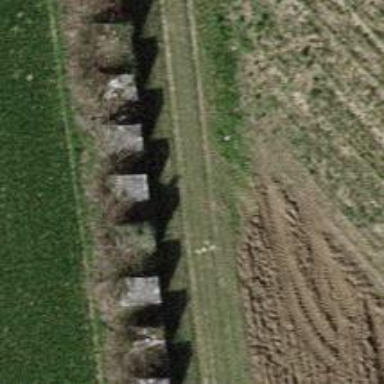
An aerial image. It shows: Block barrier.